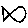
Label: fish